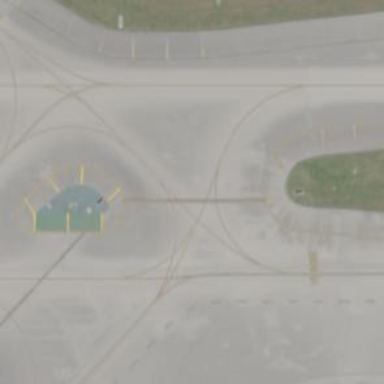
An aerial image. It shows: Image of taxiway at airport.